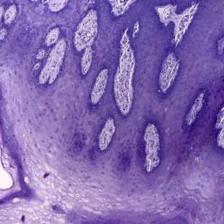
Diagnosis: Normal